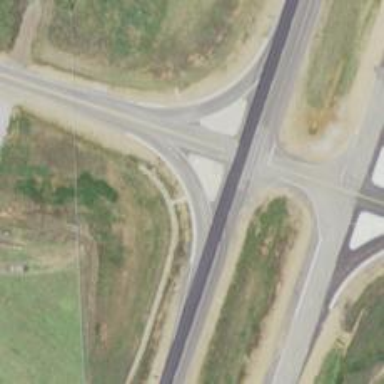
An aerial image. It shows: Asphalt road with primary link designation.